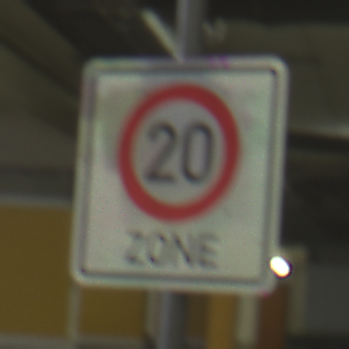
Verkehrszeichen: BeginnZone20
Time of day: NotSpecified
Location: Indoor (Special)
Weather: NotSpecified
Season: NotSpecified
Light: Artificial